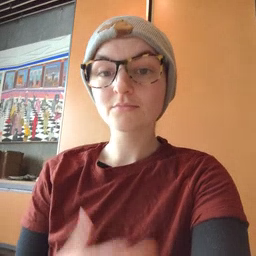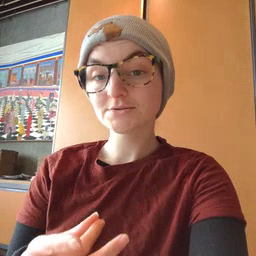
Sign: like